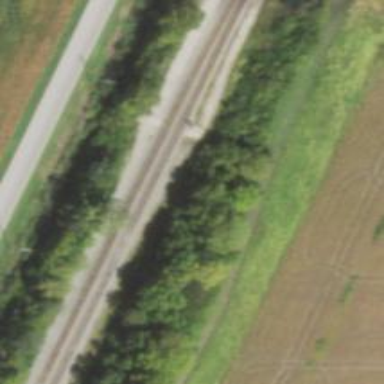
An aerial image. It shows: Railway spur junction.